Field crop: maize
Growth stage: 1
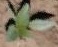
Species: datura